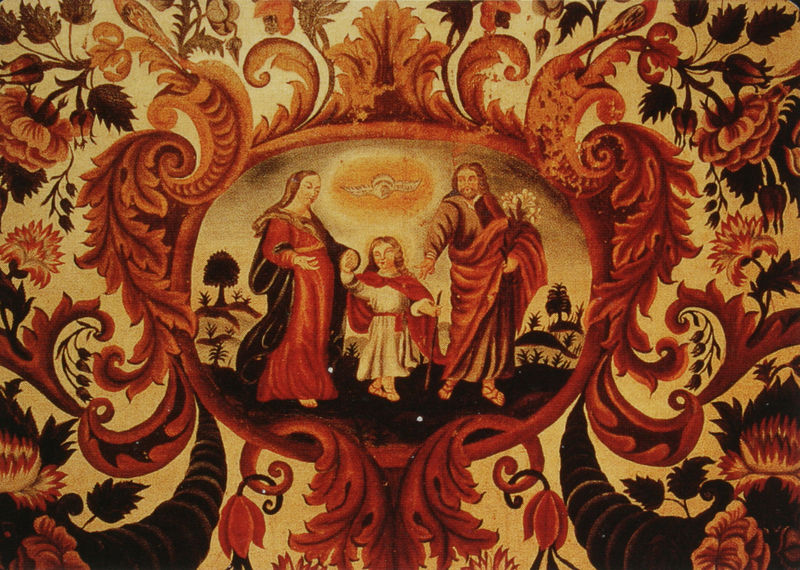
Titel: Altardecke mit der Heiligen Familie (Detail)
Standort: Quebec (Kanada)
Institution: Musée des Ursulines
Schlagwörter: baum, blätter, dunkel, himmel, mann, schatten, umhang, bäume, gelb, grün, landschaft, ocker, blume, blumen, braun, frau, hell, kleid, licht, orange, schwarz, weiss, blüte, blüten, rose, rosen, rot, weg, beige, muster, ornament, teppich, bart, falten, gesicht, lang, rahmen, taube, bild, füllhorn, herr, horn, ast, hügel, gehen, sonne, land, gewand, haare, mantel, stickerei, stoff, decke, familie, kind, mutter, vater, blatt, pflanze, pflanzen, kontrast, rosa, fliegen, oval, rund, stock, engel, ranken, vase, lächeln, stab, formen, dekoration, tapete, wandteppich, floral, ornamente, verzierung, wandmalerei, strauss, bauch, junge, schwanger, tor, knabe, medaillon, bayern, religion, spaziergang, wandern, barfuß, druck, stilisiert, mäntel, distel, lilie, ranke, oranmente, ornamental, schnörkel, heiligenschein, efeu, medallion, rosette, christus, jesus, religiös, disteln, blumenkranz, landscahft, heiliger, heilige, fresko, hörner, nelken, wanderstab, lilien, maiglöckchen, maria, madonna, anbetung, tunika, miniatur, verzierungen, sohn, abbildung, volkskunst, josef, joseph, ägypten, geist, bayerisch, heiligenbild, akanthus, akantus, akanthusblätter, heilige familie, jesuskind, füllhörner, akantusblätter, rocaille, heiliger geist, wanderschaft, bläter, flucht nach ägypten, wieß, heiliger gesit, heilihe familie, bauernmalerei, blattmuster, sticherei, oseph, stoffdruck, stoffmalerei, blatte, blumenrahmen, floral motiv, joseph4, ovalbild, schnörksel, ghl familie, sandelen, #familie, jesius